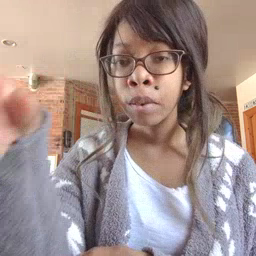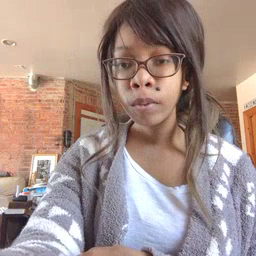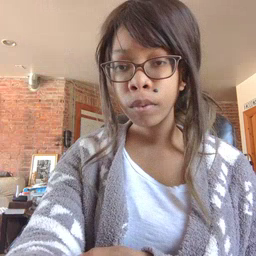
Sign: toothbrush